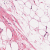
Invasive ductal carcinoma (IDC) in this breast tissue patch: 0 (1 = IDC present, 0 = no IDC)